Question: in my controller AuthController/signin i have this code:
'''
entities.UserAccount user = (new BLL.GestionUserAccount()).authentifier(email, password);
//storing the userId in a cookie
string roles = (new BLL.GestionUserAccount()).GetUserRoles(user.IdUser);
// Initialize FormsAuthentication, for what it's worth
FormsAuthentication.Initialize();
//
FormsAuthentication.SetAuthCookie(user.IdUser.ToString(), false);
FormsAuthenticationTicket ticket = new FormsAuthenticationTicket(
1, // Ticket version
user.IdUser.ToString(), // Username associated with ticket
DateTime.Now, // Date/time issued
DateTime.Now.AddMinutes(30), // Date/time to expire
true, // "true" for a persistent user cookie
roles, // User-data, in this case the roles
FormsAuthentication.FormsCookiePath);// Path cookie valid for
// Encrypt the cookie using the machine key for secure transport
string hash = FormsAuthentication.Encrypt(ticket);
HttpCookie cookie = new HttpCookie(
FormsAuthentication.FormsCookieName, // Name of auth cookie
hash); // Hashed ticket
// Get the stored user-data, in this case, our roles
// Set the cookie's expiration time to the tickets expiration time
if (ticket.IsPersistent) cookie.Expires = ticket.Expiration;
// Add the cookie to the list for outgoing response
Response.Cookies.Add(cookie);
return RedirectToAction("index", "Home");
'''
in the master page i have a menu ,in that menu there is an item that is meant to be seen only by admin role.
'''
<% if (HttpContext.Current.User.IsInRole("admin")){ %>
<%=Html.ActionLink("Places", "Places", "Places")%>
<%} %>
'''
even with HttpContext.Current.User conatining the right roles,i can't see the item:

globalx asax:
'''
protected void Application_AuthenticateRequest(Object sender, EventArgs e)
{
if (HttpContext.Current.User != null)
{
if (HttpContext.Current.User.Identity.IsAuthenticated)
{
if (HttpContext.Current.User.Identity is FormsIdentity)
{
FormsIdentity id =
(FormsIdentity)HttpContext.Current.User.Identity;
FormsAuthenticationTicket ticket = id.Ticket;
// Get the stored user-data, in this case, our roles
string userData = ticket.UserData;
string[] roles = userData.Split(',');
HttpContext.Current.User = new GenericPrincipal(id, roles);
}
}
}
}
'''
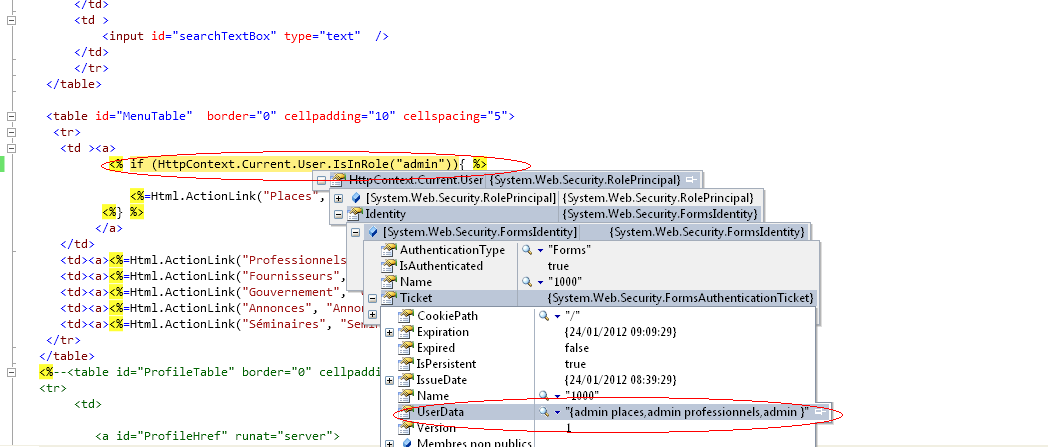
Answer: I know it sounds silly but from your image I can only see your 'userData' from your ticket.
The only thing I can think if is if the 'userData' is not going into the principal. (Possibly a problem with the last three lines of glabal.asax.cs)
Something is wrong here:
'''
string userData = ticket.UserData;
string[] roles = userData.Split(',');
HttpContext.Current.User = new GenericPrincipal(id, roles);
'''